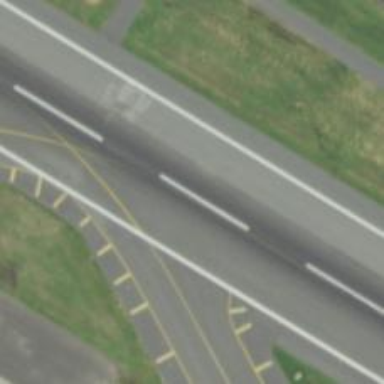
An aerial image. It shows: Runway surface made of asphalt at airport.